Question: I attempted to record a file upload in JMeter, using port 8888, but the file failed to upload when using JMeter as the proxy ( Recording Controller and HTTP(S) Test Script Recorder ). I also tried to run this from within JMeter by choosing "Start" and viewing what I had just recorded in the View Results Tree listener. When I ran it this way, I received a 500 error for the file upload line in the View Results Tree listener.
So, I ran Charles network proxy while doing the file upload to see if the same thing happened. It did not. I was able to successfully upload the file going through the Charles network proxy on the same port 8888.
Furthermore, I took out all proxies and did the file upload successfully.
Only when I use JMeter as the proxy do I have a problem uploading the file.
In JMeter, after first running it with no changes, I then tried to change many settings like Implementation, Content Encoding, Browser-campatible headers, Retrieve All Embedded Resources, and many others to see if this would help, but it did not.
So, my gut tells me that there is a setting that is set incorrectly.
I found this post that talks about changing to use "Java" in the HTTP Request Defaults. ( <URL> This did not help me though when I tried that.
I found this post also which mentions some other types of things ( <URL> . I did check the headers against Charles and they look the same.
Any ideas?
============= Edit below is adding the test plan screen shot===============

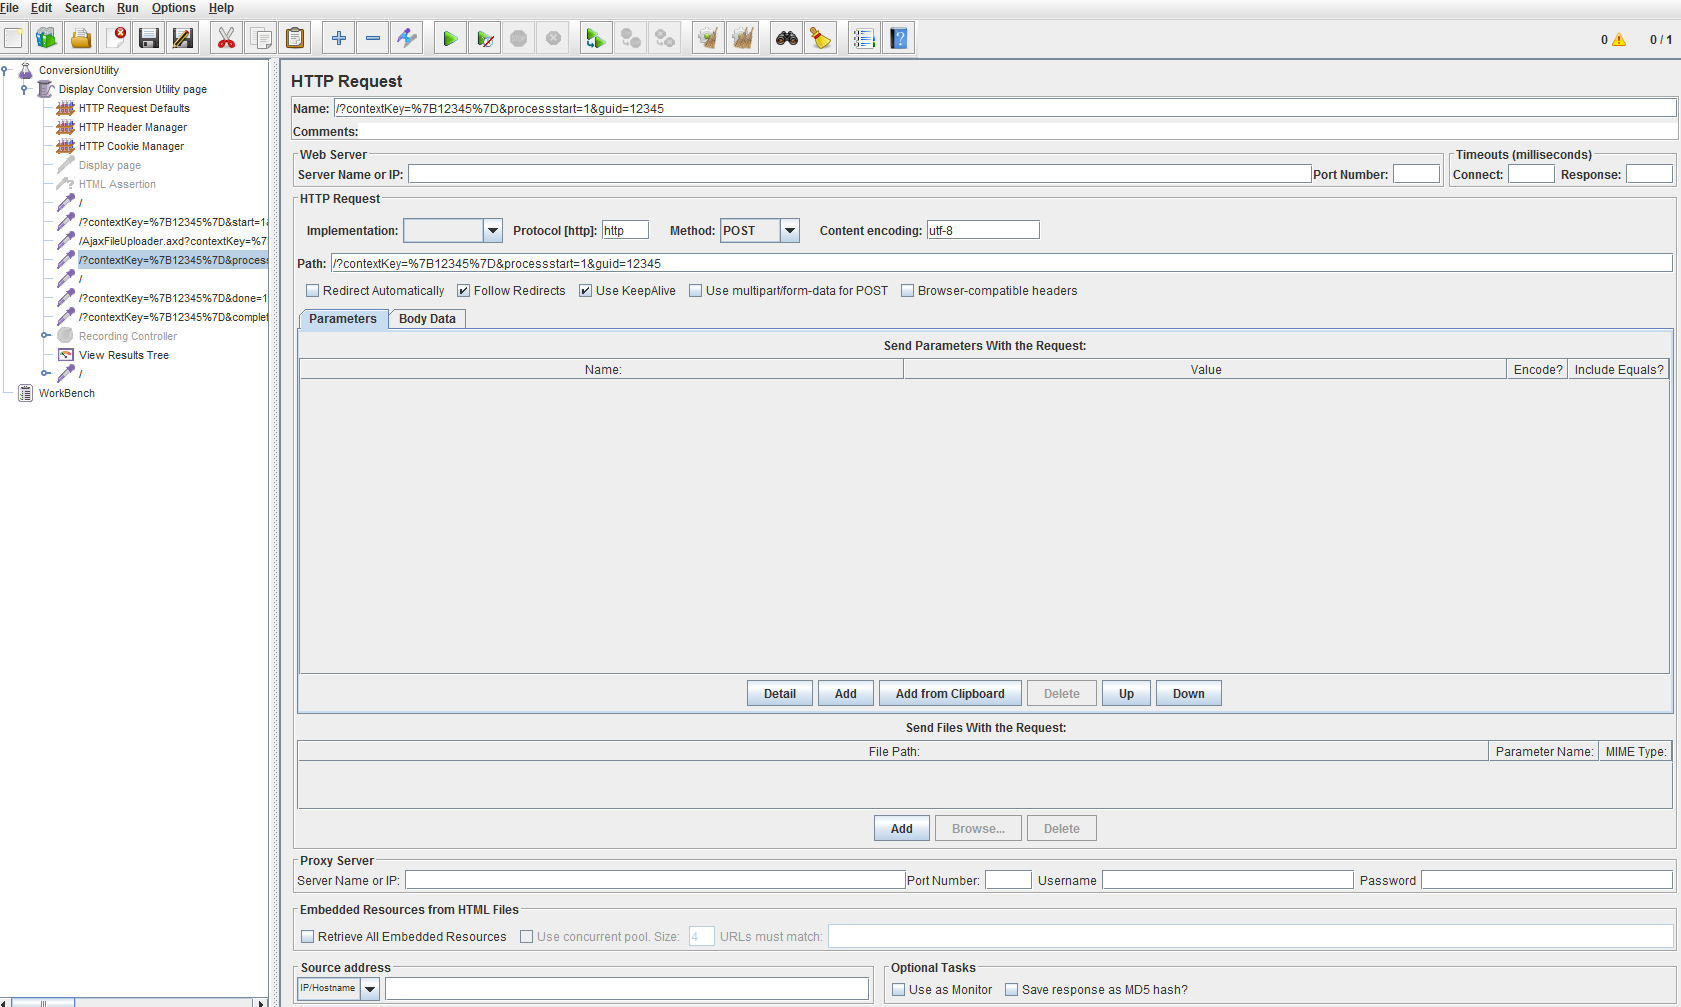
Answer: So, apparently, I had to remove the parameters from the "Path" line and move them to the "Send Parameters With the Request:" for the line that I had the 500 error on ( the highlighted line in the screen shot I had attached above ).
In summary, here is what happened. When I recorded the file upload with JMeter using the Recording Controller and HTTP(S) Test Script Recorder, JMeter had put all of the parameters in the "Path" field for me on many of the lines that JMeter had recorded for me. I did not even think twice about what JMeter had done automatically for me. So, after I removed all text except "/" in the "Path" field and added each parameter one at a time under "Send Parameters With the request", I received a "200" status code on the line that had given me the problem. I also went into all other lines and made these same changes for the parameters. I still am not sure if the file upload is actually working, but I don't care about that right now since I did get a "200" on the line that was giving me a problem. That is enough progress to keep me moving ahead... :-).